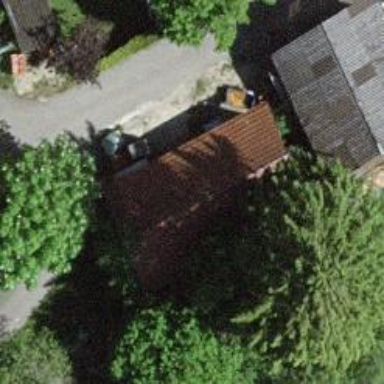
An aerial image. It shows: Rural barn.